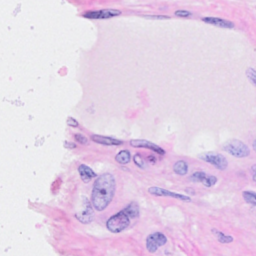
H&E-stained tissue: Breast